Question: Im testing a website of mine in IE6 and for some strange reason ie6 duplicates the content within one of my tags and pastes it at the bottom of the window as seen in the image.
I've tried adding overflow:hidden, defining height and widths to the P tag with no luck, has anybody seen a bug like this before?

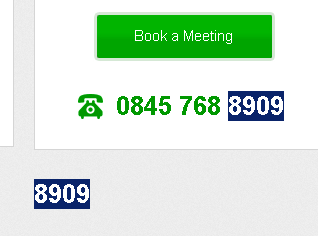
Answer: That's the "IE6 Duplicate Characters Bug".
<URL>
Simple '<!-- comments -->' are making IE6 insane.